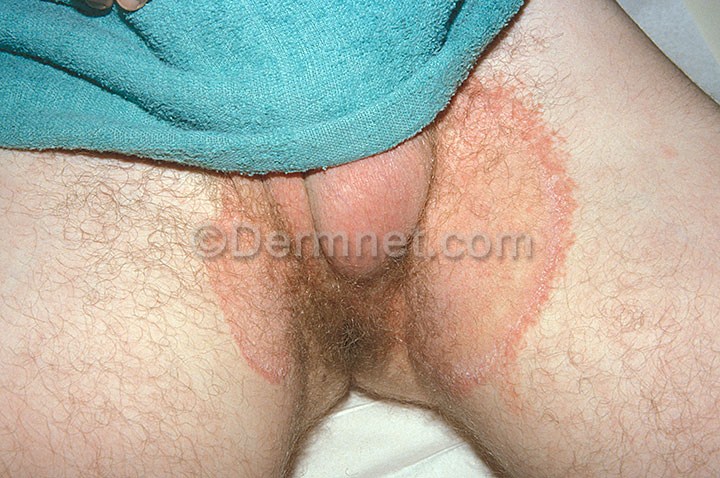
Disease: Tinea Ringworm Candidiasis and other Fungal Infections